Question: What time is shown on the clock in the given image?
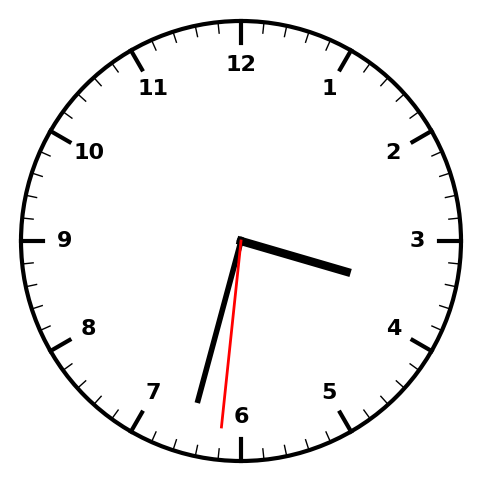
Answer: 03:32:31